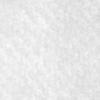
Label: no_change